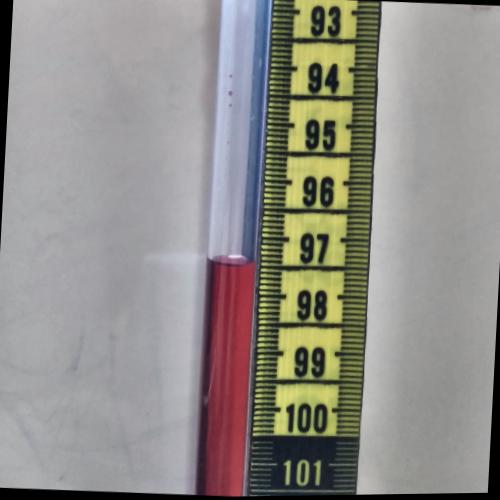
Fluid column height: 97.5 cm